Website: bh-photo
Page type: payment
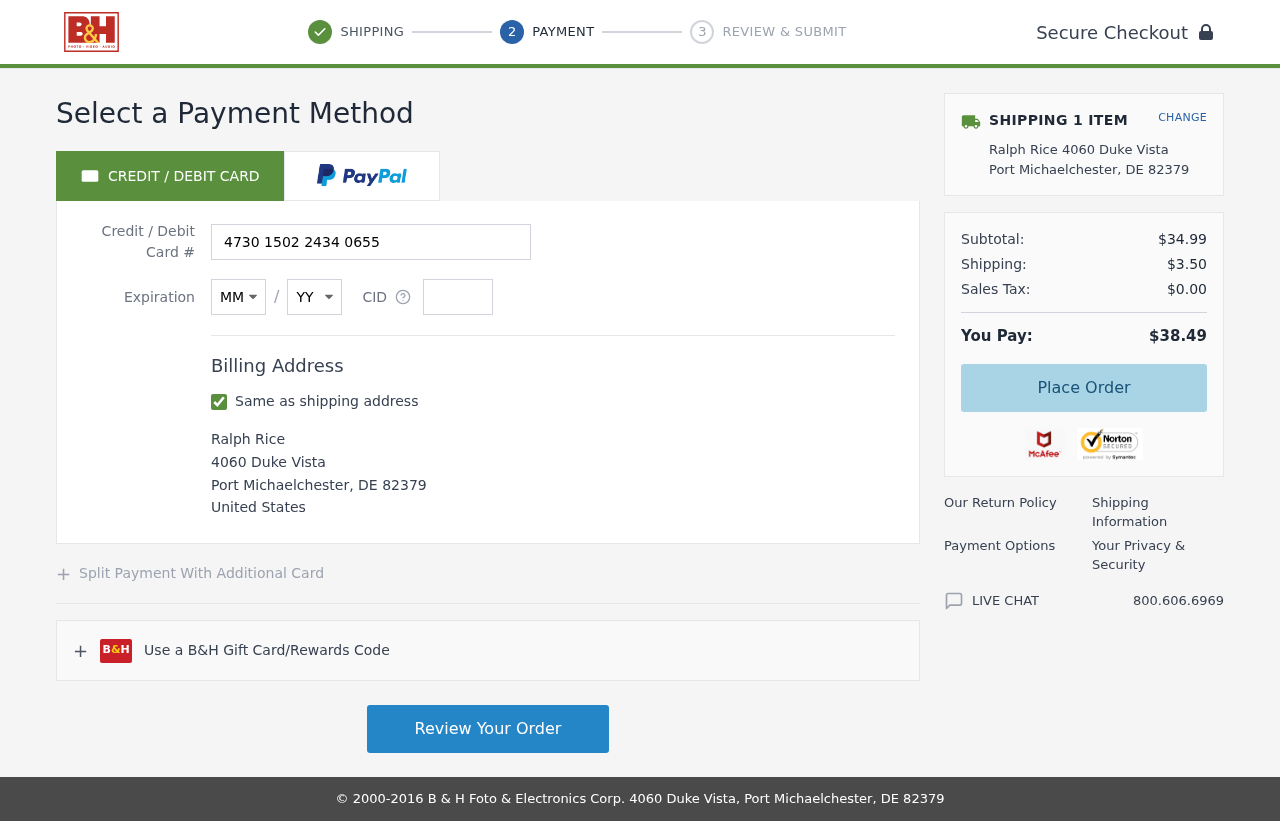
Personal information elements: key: PII_CARD_CVV
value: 124
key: PII_CARD_EXPIRY_MONTH
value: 04
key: PII_CARD_EXPIRY_YEAR
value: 30
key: PII_CARD_NUMBER
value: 4730 1502 2434 0655
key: PII_CITY
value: Port Michaelchester
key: PII_COUNTRY
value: United States
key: PII_FULLNAME
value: Ralph Rice
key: PII_POSTCODE
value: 82379
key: PII_STATE_ABBR
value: DE
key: PII_STREET
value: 4060 Duke Vista
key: PII_FULLNAME2
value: Ralph Rice
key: PII_STREET2
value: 4060 Duke Vista
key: PII_CITY2
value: Port Michaelchester
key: PII_STATE_ABBR2
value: DE
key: PII_POSTCODE2
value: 82379
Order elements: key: ORDER_NUM_ITEMS
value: SHIPPING 1 ITEM
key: ORDER_SUBTOTAL
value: $34.99
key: ORDER_SHIPPING_COST
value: $3.50
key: ORDER_TAX
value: $0.00
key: ORDER_TOTAL
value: $38.49